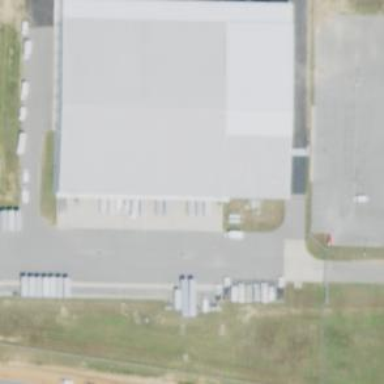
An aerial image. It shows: Industrial area with post depot.